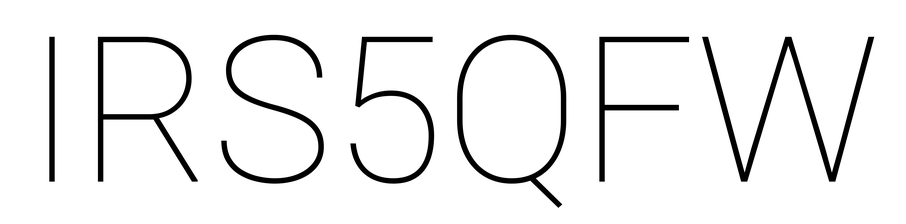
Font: Roboto_Thin